Question: How do I make it so that the circles in this list can be modified or removed later on? Isn't the list different from the actual objects?
'''
def drawAllBubbles(window,numOfBubbles):
bublist=list()
for x in range(numOfBubbles):
p1= random.randrange(1000)
p2= random.randrange(1000)
center= graphics.Point(p1,p2)
bubx = center.getX()
buby = center.getY()
r = random.randint(1, 255)#randomize rgb values
g = random.randint(1, 255)
b = random.randint(1, 255)
circle = graphics.Circle(center, 5)
circle.setFill(color_rgb(r, g, b))
circle.setOutline("black")
circle.draw(window)
bublist.append(circle)
return bublist
window.getMouse()
'''
This part of the script essentially draws

And then returns a list of circles.
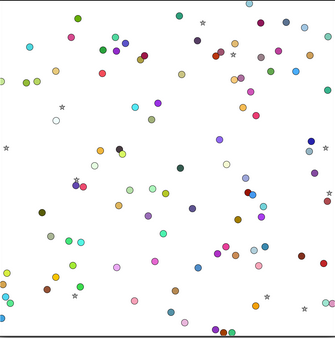
Answer: The objects are contained in 'bublist'
If you iterate over the list, you can change, remove, or redraw the circles. For example:
'''
for bubble in bublist:
bubble.setOutline("green")
bubble.draw(window)
'''